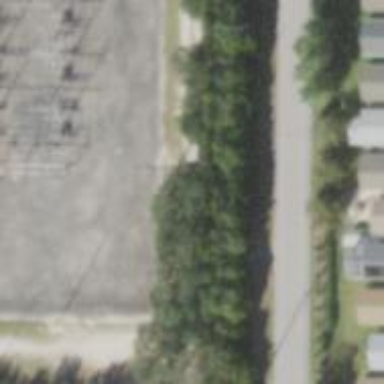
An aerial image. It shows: Power pole.